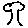
Label: tree